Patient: sex M, age 65
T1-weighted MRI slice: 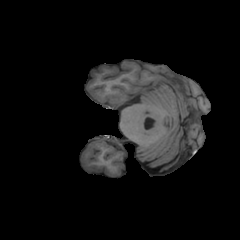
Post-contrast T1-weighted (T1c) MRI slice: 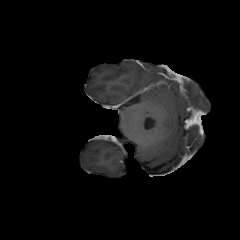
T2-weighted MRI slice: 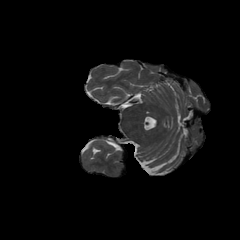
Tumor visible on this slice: no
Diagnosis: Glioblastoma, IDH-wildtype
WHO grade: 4